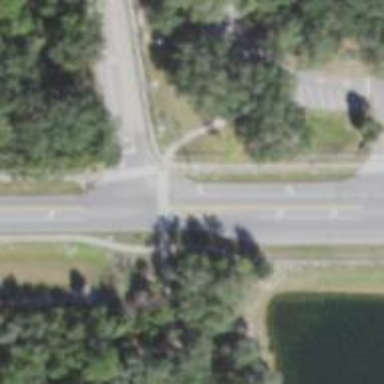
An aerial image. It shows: Secondary road with asphalt surface and sidewalk on the left side.